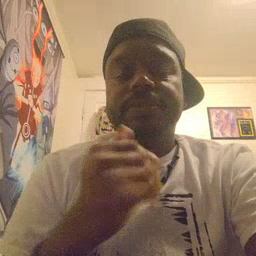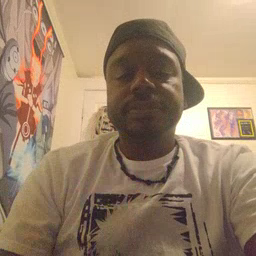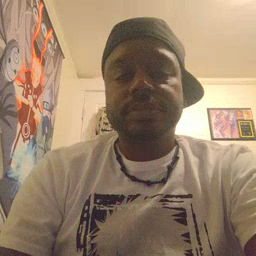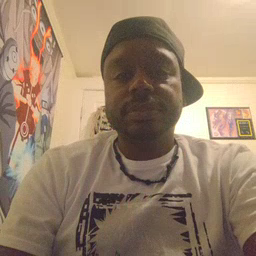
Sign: napkin